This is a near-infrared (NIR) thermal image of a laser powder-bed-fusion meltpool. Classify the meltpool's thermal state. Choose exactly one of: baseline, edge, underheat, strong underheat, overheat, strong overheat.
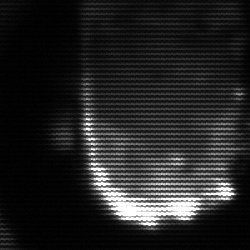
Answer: baseline